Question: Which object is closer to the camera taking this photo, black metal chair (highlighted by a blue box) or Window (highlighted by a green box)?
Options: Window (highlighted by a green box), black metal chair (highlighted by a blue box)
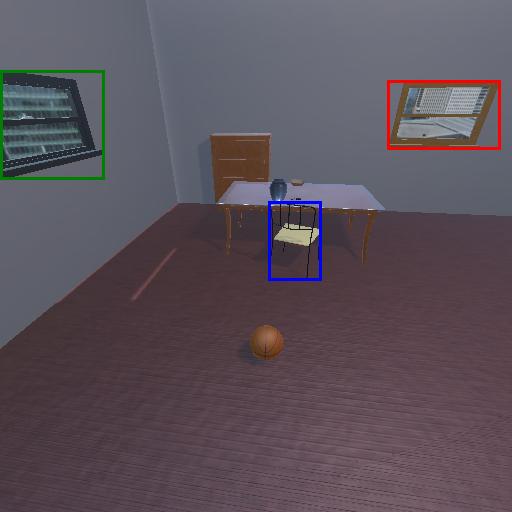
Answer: Window (highlighted by a green box)